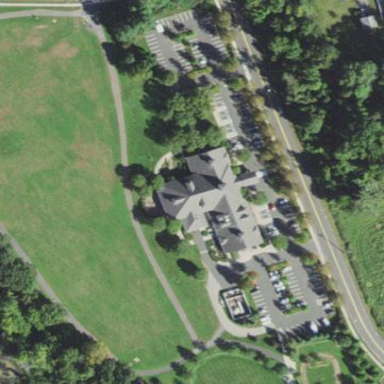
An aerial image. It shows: Community center building.